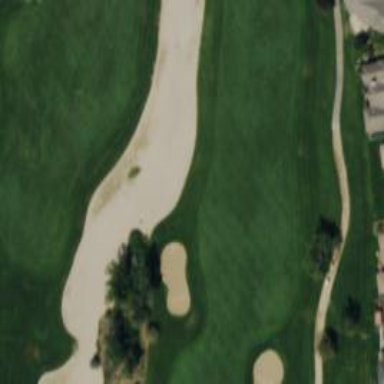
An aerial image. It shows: Golf hole on golf course.